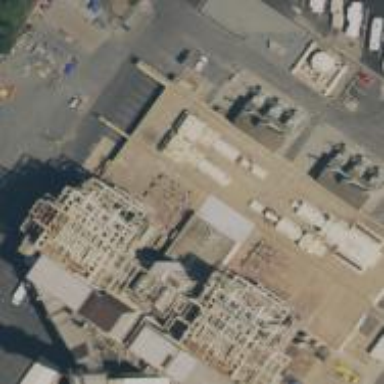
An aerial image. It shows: Building with gas-powered steam turbine generator inside.